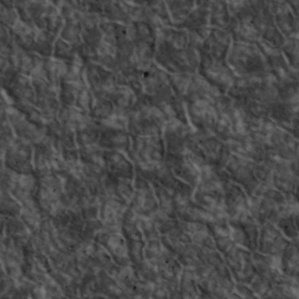
Label: non_frost